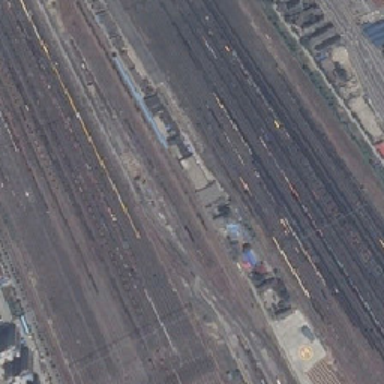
A lot of rooms are in the middle of many train tracks .